【题型】填空题　【知识点】平面几何　【难度】easy
如图, 已知 $AD // BE // CF$, 它们依次交直线 $l_1$ 于点 $A, B, C$, 交直线 $l_2$ 于点 $D, E, F$, 已知 $AB: AC = 3:5, DF = 10$, 那么 $EF$ 的长为\_\_\_\_\_\_

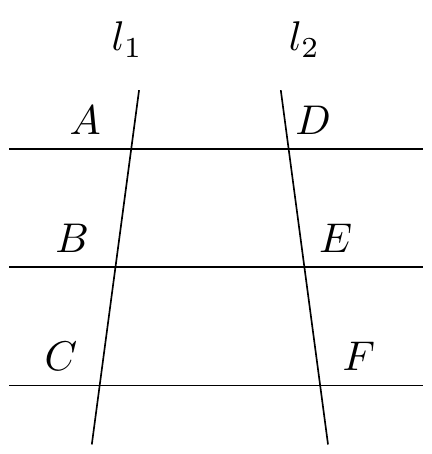
【解答】
解：$\because AD // BE // CF, AB: AC = 3:5$

$\dfrac{AB}{AC} = \dfrac{DE}{DF} = \dfrac{3}{5}$

$\because DF = 10$

$\dfrac{DE}{10} = \dfrac{3}{5}$

$\therefore DE = 6$

$\therefore EF = 10 - 6 = 4$

故答案为：4